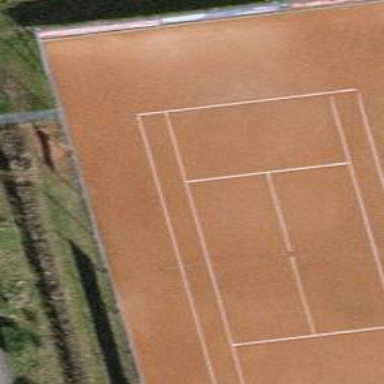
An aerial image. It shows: Tennis court on pitch designated for leisure land.